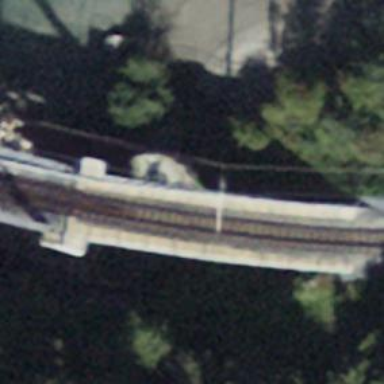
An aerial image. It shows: Narrow-gauge railway bridge with electrified contact line.